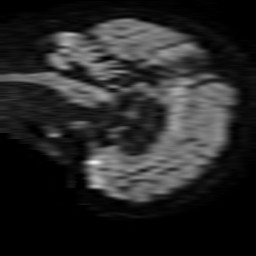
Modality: TRACE
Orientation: sagittal
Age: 87
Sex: female
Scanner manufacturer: philips
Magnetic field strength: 1.5 T
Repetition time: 3.689 s
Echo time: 0.09411 s